Interaction volume radius: 5 \u00c5
Interaction volume height: 15 \u00c5
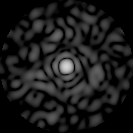
Disorder parameter: 0.8682